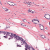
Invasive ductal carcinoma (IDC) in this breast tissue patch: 1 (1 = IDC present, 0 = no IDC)